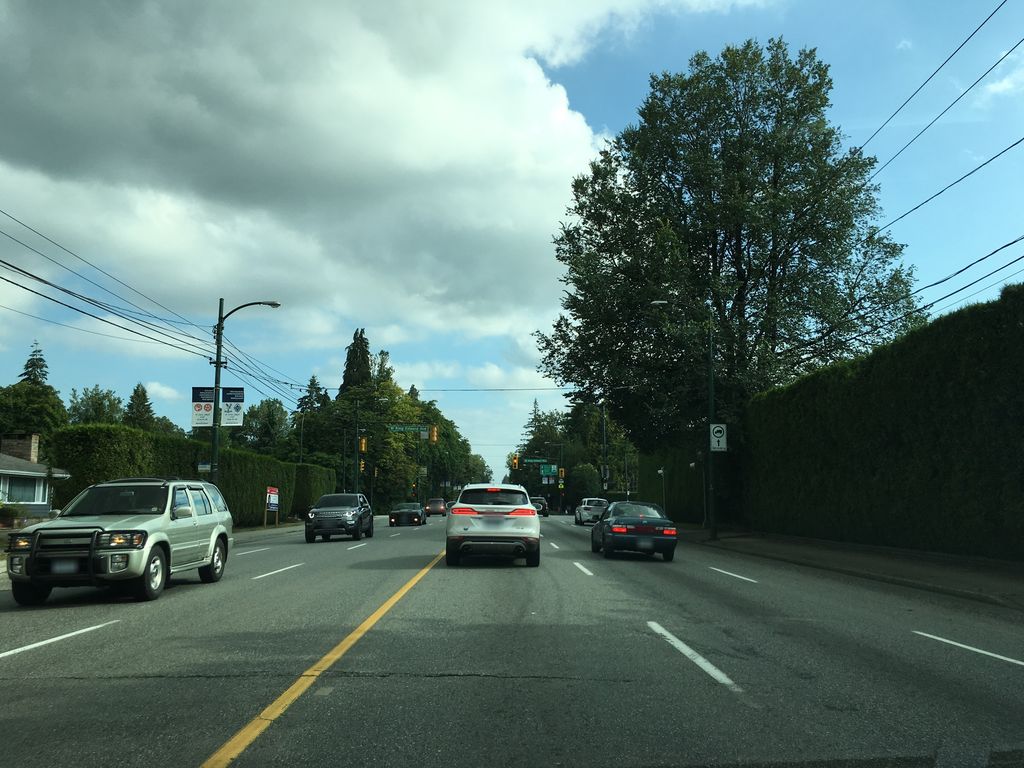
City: vancouver